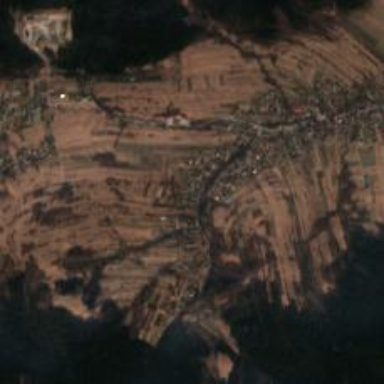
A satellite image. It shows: Small hamlet.